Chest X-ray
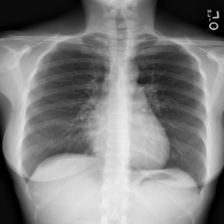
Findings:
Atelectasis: negative
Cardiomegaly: negative
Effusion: negative
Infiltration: negative
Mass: negative
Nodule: negative
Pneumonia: negative
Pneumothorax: negative
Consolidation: negative
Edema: negative
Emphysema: negative
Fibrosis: negative
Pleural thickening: negative
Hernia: negative